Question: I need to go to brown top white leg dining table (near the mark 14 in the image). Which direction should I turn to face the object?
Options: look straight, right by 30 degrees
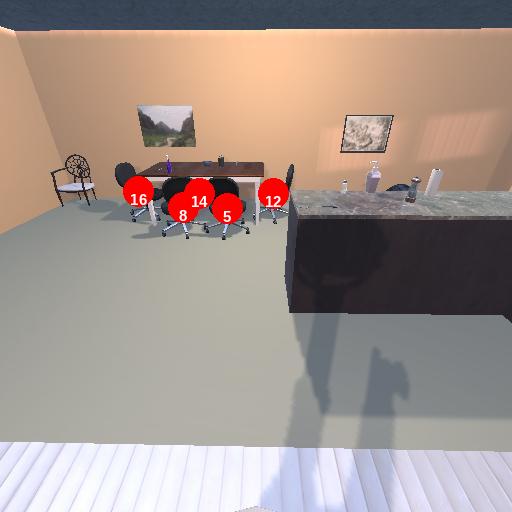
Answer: look straight